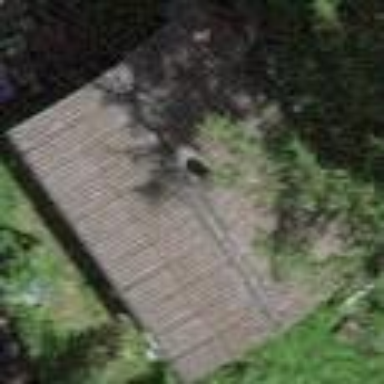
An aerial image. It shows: Hut.